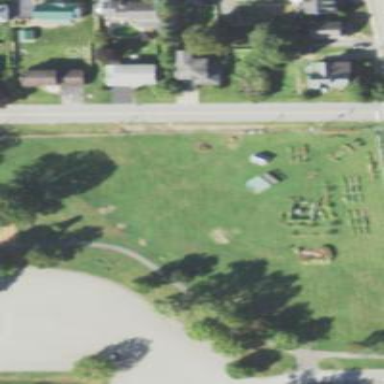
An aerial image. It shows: Community garden filled with leisure land.